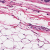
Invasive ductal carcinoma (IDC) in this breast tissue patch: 0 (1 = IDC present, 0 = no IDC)